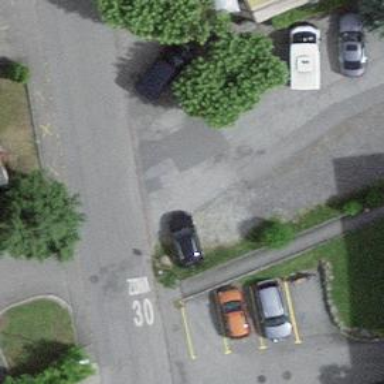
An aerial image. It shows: Road serving as parking aisle.